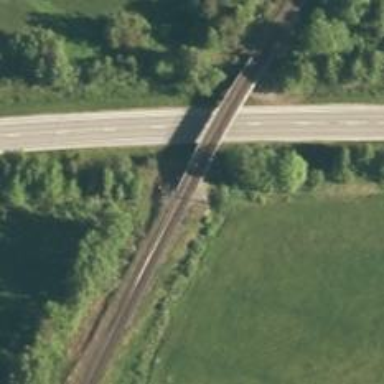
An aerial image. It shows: Continuous rail bridge crossing over railway track.